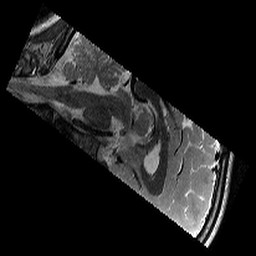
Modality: T2w
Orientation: sagittal
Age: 9
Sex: female
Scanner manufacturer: siemens
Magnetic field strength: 3 T
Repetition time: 9.23 s
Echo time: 0.067 s